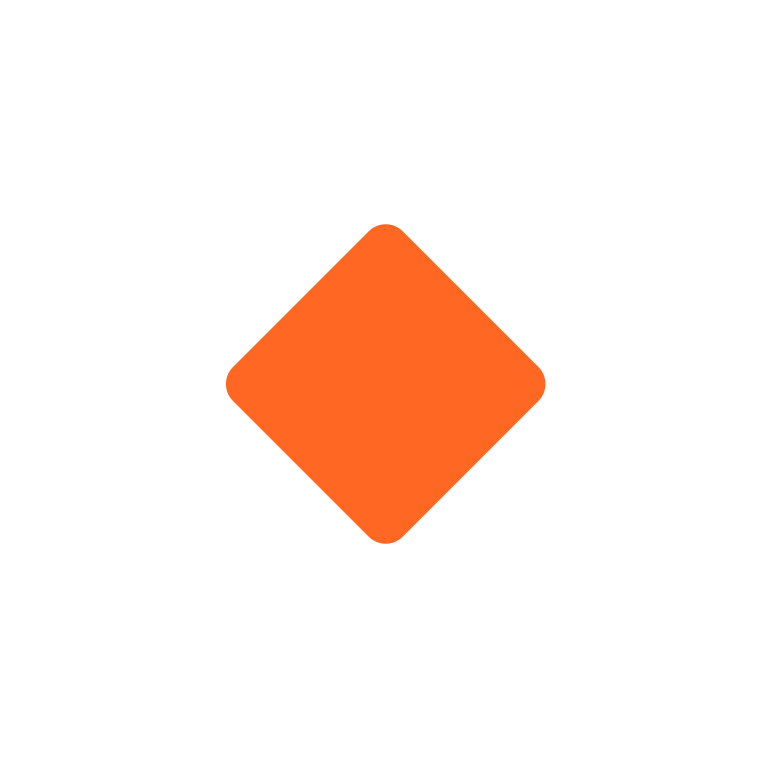
small orange diamond flat